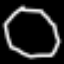
Label: octagon